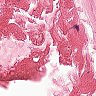
Metastatic tissue present: no